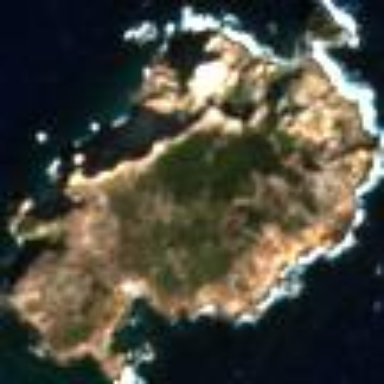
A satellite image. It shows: Island with natural coastline.